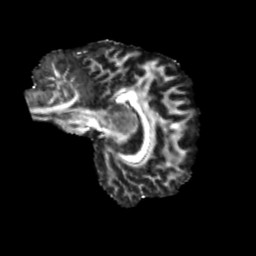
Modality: FA
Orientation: sagittal
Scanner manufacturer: siemens
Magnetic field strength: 3 T
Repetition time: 4 s
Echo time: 0.0594 s